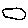
Label: cloud